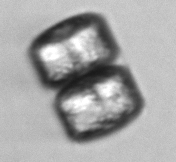
Label: Lauderia_annulata